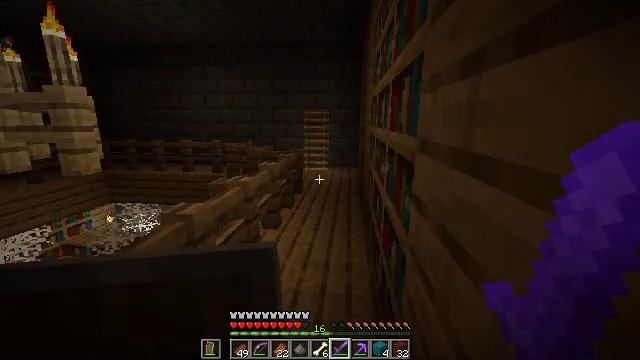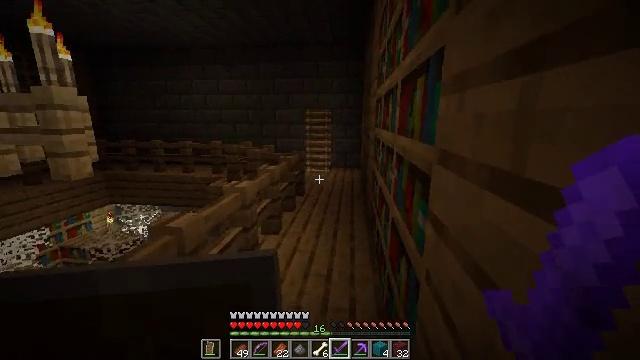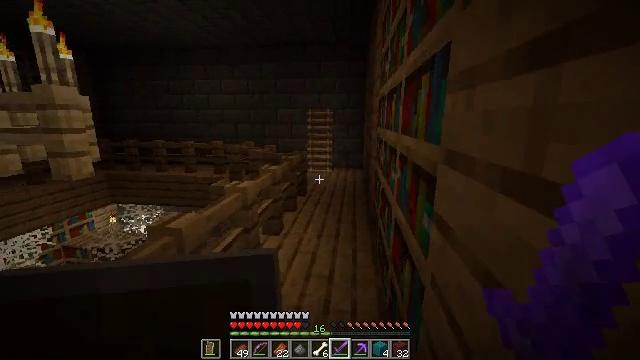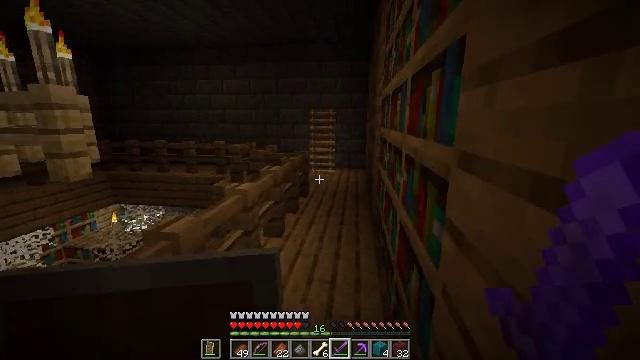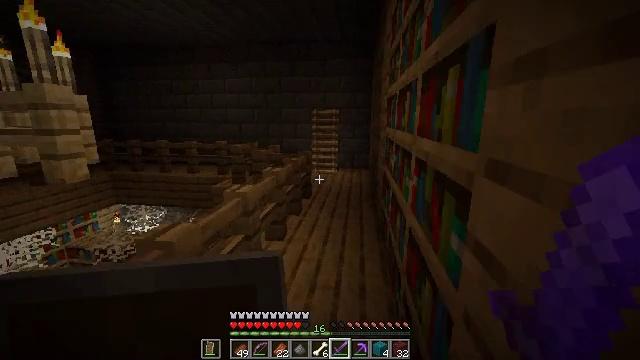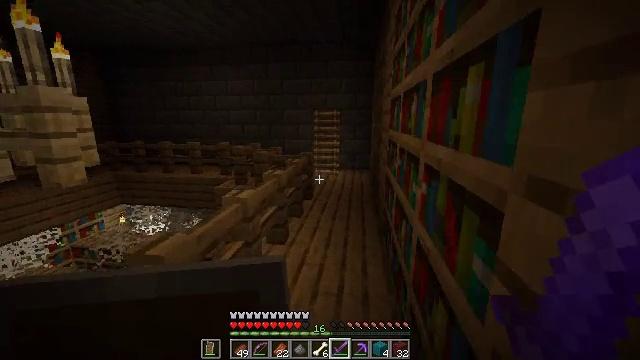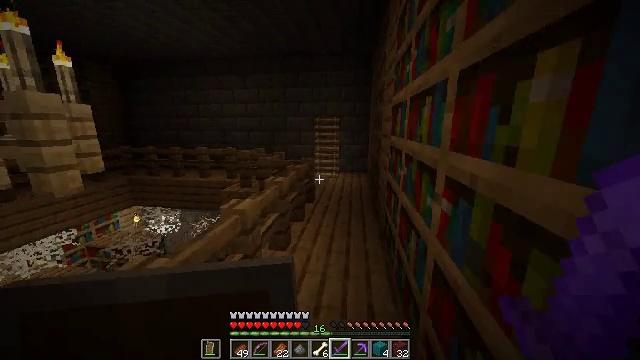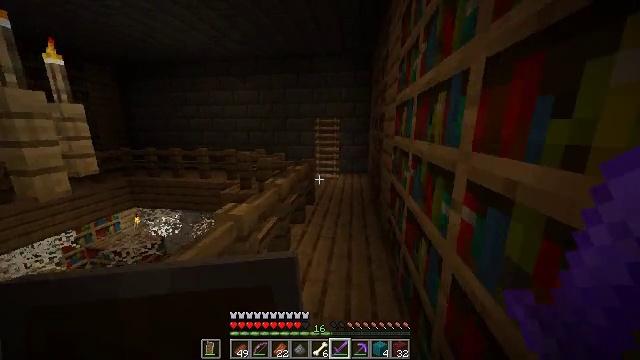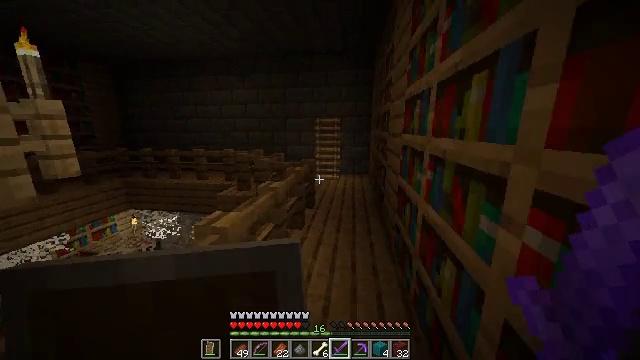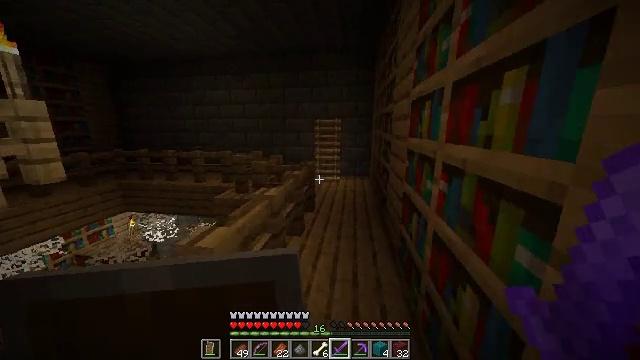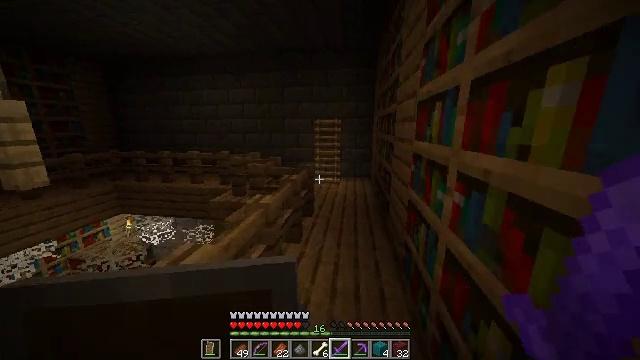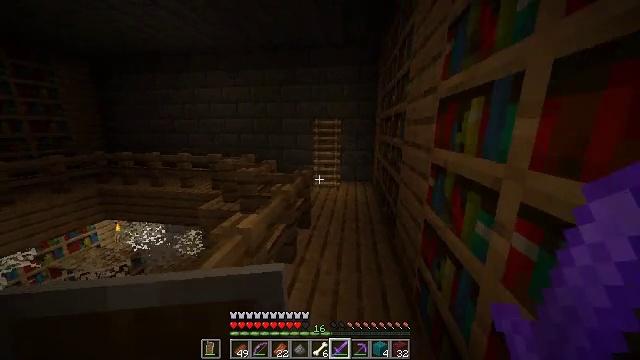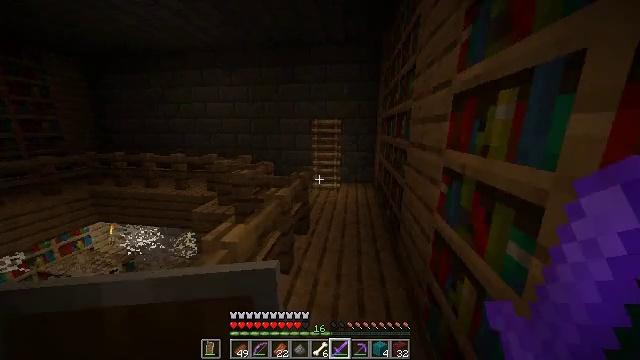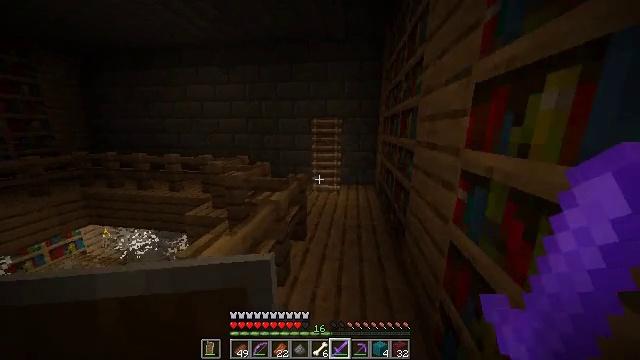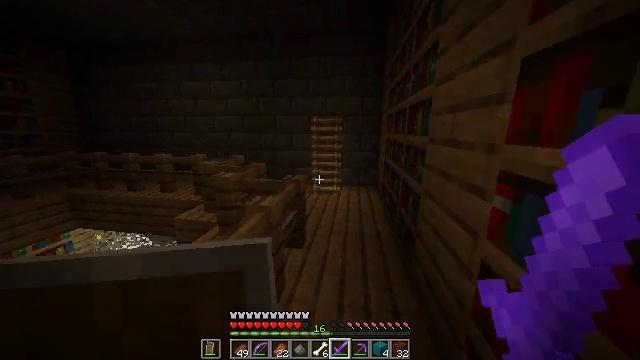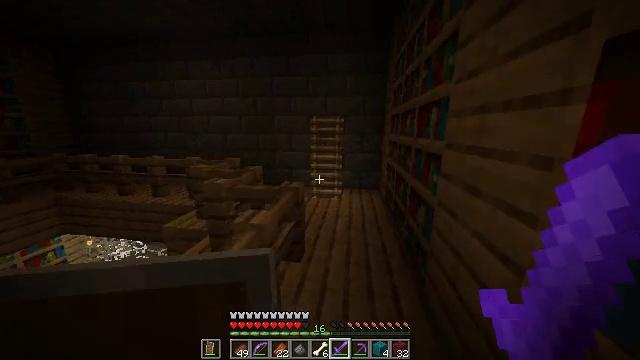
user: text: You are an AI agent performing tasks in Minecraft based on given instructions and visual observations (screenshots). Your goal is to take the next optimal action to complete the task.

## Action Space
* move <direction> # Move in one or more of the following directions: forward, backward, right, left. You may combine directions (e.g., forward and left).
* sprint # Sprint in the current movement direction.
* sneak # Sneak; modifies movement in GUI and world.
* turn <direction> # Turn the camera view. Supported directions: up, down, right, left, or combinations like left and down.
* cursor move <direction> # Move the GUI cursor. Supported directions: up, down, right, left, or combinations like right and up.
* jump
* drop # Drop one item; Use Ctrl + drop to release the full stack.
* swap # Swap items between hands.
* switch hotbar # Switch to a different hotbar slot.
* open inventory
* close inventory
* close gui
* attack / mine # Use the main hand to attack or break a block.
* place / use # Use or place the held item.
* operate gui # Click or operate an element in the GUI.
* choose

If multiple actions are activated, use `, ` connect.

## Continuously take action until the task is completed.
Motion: motion action
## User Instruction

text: Gather cobweb from abandoned mineshafts.
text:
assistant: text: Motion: move forward
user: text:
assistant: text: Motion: no_op
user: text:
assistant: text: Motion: no_op
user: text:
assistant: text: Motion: move forward
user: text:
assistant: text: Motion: move forward
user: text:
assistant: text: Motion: move forward
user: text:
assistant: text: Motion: move forward
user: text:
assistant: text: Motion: move forward
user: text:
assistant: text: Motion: move forward
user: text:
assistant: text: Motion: move forward
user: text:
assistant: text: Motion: move forward
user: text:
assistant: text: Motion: move forward
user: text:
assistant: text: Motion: move forward
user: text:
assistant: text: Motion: move forward
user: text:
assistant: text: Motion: move forward
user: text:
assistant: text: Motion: move forward
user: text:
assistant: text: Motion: move forward
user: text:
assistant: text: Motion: move forward
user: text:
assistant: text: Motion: move forward
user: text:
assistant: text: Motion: move forward
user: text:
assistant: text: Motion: move forward
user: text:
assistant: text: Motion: move forward, turn down
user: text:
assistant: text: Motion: move forward, turn down
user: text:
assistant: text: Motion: move forward, turn down
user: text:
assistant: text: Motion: move forward, turn down
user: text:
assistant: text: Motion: move forward, turn down
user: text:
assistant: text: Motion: move forward, turn down
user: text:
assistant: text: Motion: move forward, turn down
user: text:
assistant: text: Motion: move forward, turn down
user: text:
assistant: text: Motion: move forward, turn down